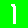
Digit: 1